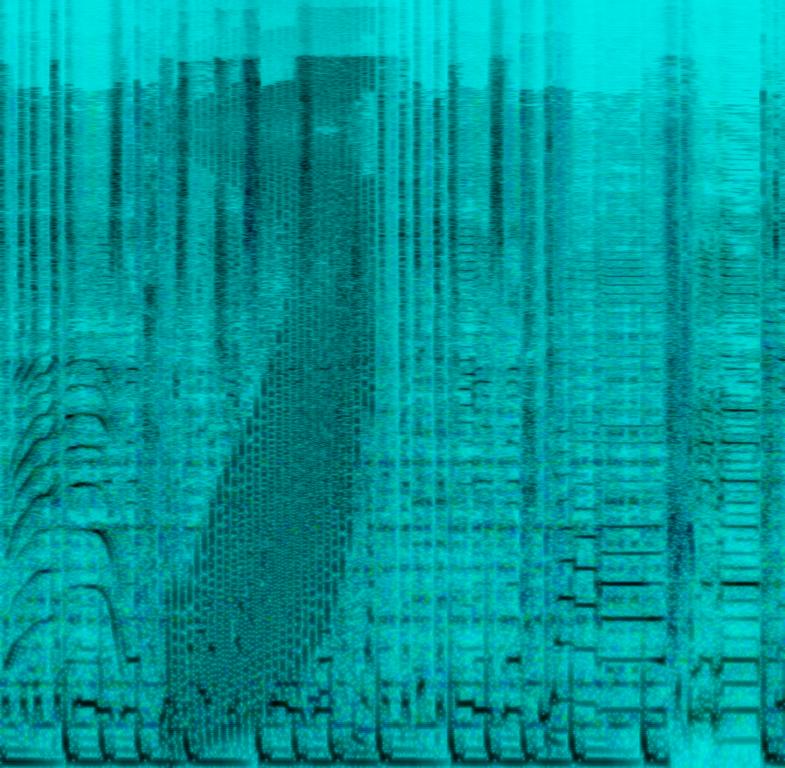
The low quality recording features a fruity male vocal, alongside processed background male vocal, with autotune and echoing effect on, rapping over repetitive synth melody, groovy synth bass, punchy kick and punchy snare hits. The song is uptempo and it sounds energetic.